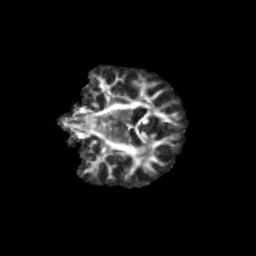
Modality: FA
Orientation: coronal
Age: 13
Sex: female
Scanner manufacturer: siemens
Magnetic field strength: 3 T
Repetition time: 3.8 s
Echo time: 0.07 s